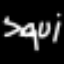
Label: squiggle